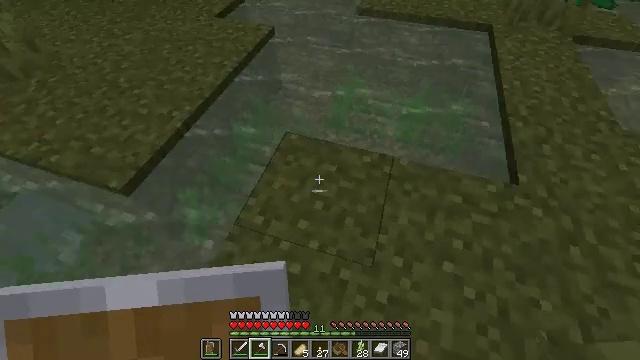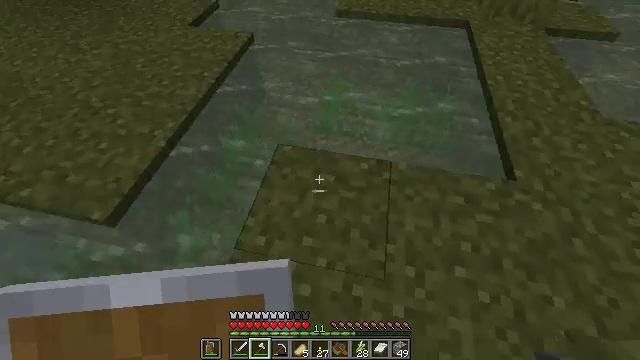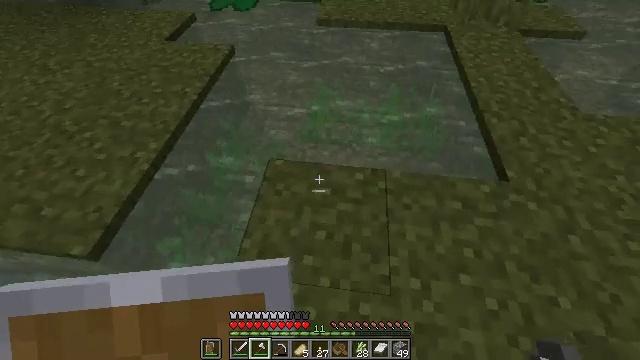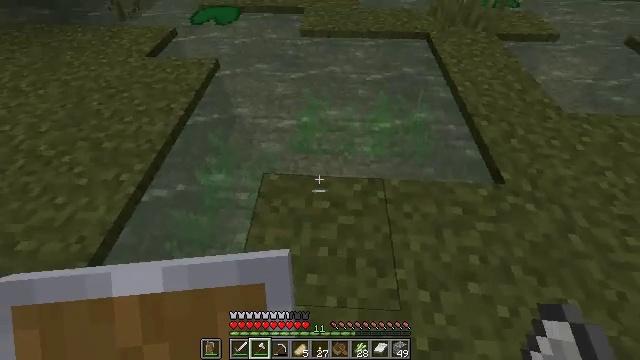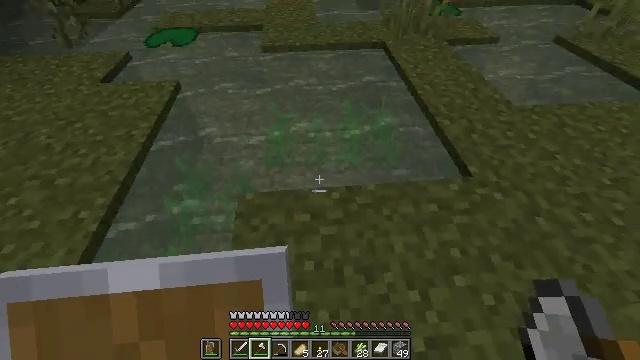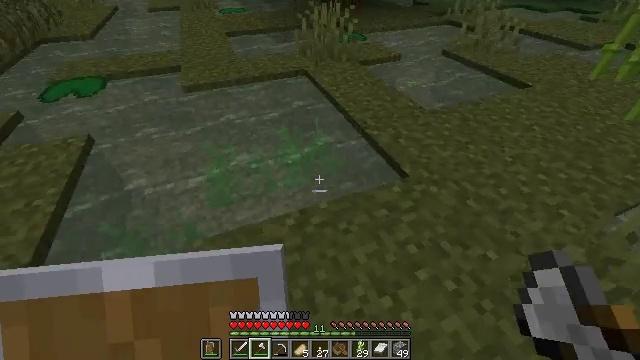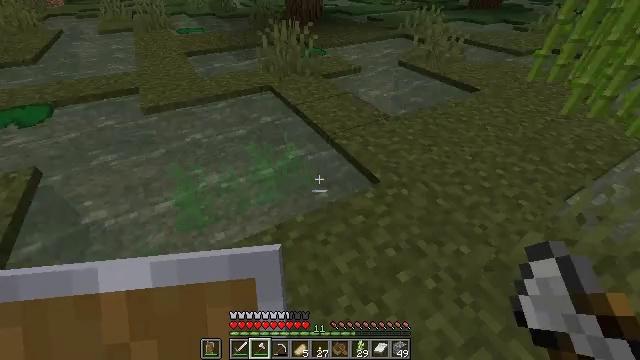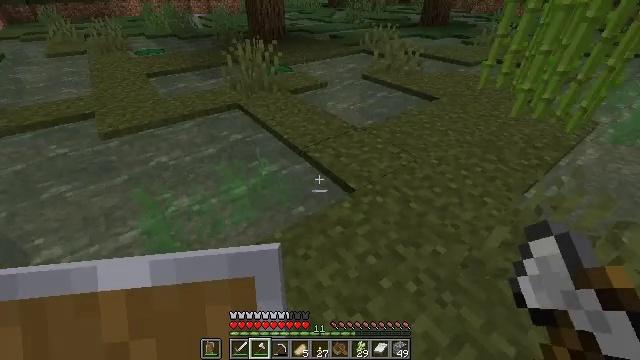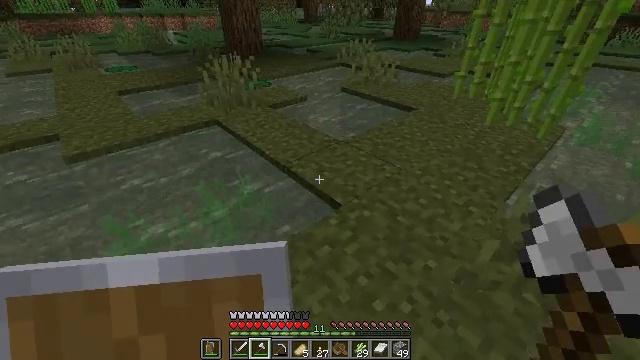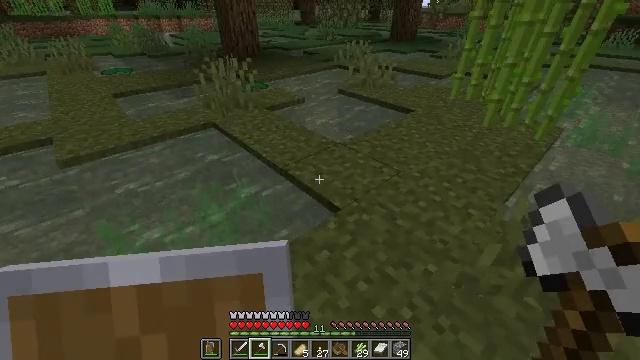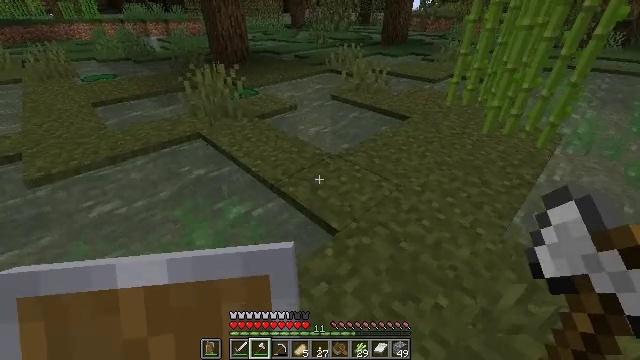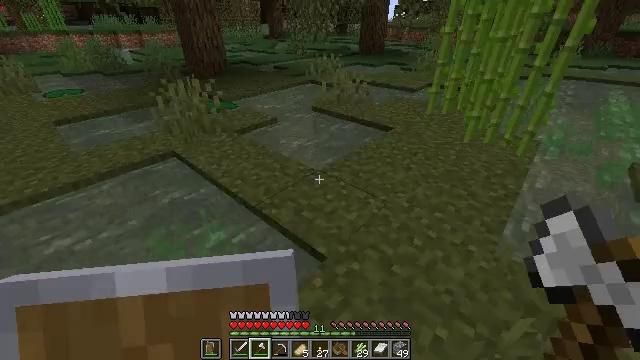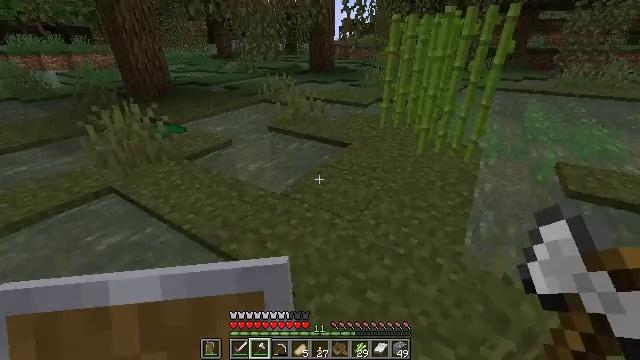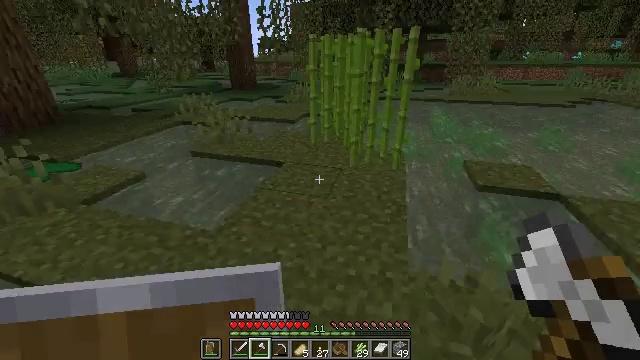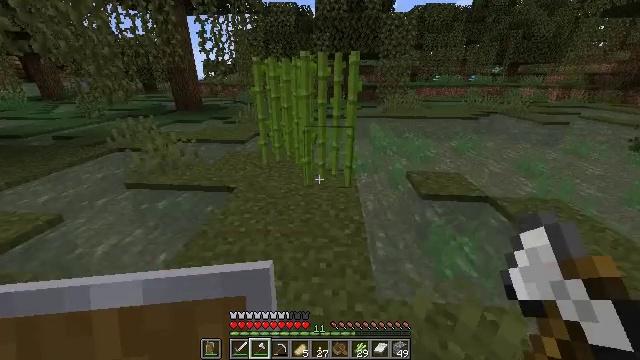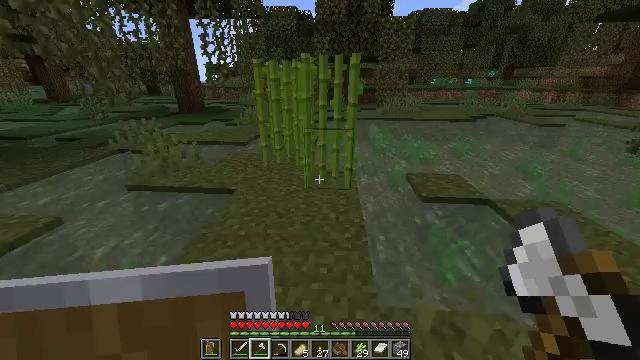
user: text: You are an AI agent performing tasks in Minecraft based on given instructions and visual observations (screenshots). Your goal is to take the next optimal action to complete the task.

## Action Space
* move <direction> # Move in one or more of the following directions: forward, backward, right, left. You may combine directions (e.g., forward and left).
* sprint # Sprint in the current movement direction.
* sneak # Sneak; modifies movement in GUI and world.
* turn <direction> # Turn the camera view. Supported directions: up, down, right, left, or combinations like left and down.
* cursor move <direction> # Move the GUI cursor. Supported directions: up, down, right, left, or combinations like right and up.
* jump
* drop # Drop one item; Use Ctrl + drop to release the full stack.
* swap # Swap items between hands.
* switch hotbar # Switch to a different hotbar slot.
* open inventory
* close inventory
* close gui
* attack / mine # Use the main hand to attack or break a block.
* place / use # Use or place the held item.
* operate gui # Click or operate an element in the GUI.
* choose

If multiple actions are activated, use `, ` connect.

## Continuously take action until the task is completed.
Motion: motion action
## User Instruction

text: Gather sugar cane for crafting.
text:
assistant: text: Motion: move forward, turn right
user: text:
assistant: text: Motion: turn right and up
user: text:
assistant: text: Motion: turn right and up
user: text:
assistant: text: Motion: turn right and up
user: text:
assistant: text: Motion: turn right and up
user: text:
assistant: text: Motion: turn right and up
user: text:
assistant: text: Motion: turn right and up
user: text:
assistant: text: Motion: move forward, turn right and up
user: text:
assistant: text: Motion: move forward
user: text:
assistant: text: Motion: move forward, turn right
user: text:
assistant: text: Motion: move forward, turn right and up
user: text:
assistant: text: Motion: move forward, turn right and up
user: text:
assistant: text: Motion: move forward, sprint, turn right and up
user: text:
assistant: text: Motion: move forward, sprint, turn right and up
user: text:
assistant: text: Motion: move forward, sprint
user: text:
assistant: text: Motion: move forward
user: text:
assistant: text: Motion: move forward
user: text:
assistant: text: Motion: move forward
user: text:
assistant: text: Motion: move forward
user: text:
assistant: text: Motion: move forward
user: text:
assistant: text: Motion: move forward, turn left and down
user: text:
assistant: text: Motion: move forward, turn down, attack / mine
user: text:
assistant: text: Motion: move forward, turn left and down, attack / mine
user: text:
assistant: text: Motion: move forward, turn left and down, attack / mine
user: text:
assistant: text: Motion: move forward, turn left and down, attack / mine
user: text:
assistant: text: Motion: turn left and down
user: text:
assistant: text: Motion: no_op
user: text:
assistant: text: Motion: no_op
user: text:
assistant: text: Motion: no_op
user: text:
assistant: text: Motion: no_op